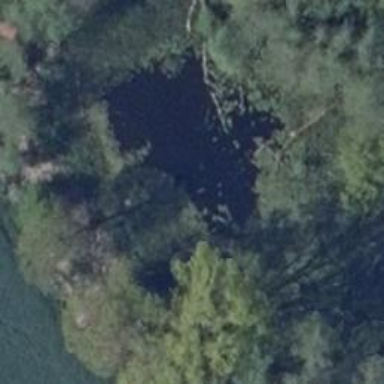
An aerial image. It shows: Serene pond surrounded by nature.